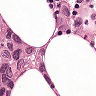
Metastatic tissue present: yes